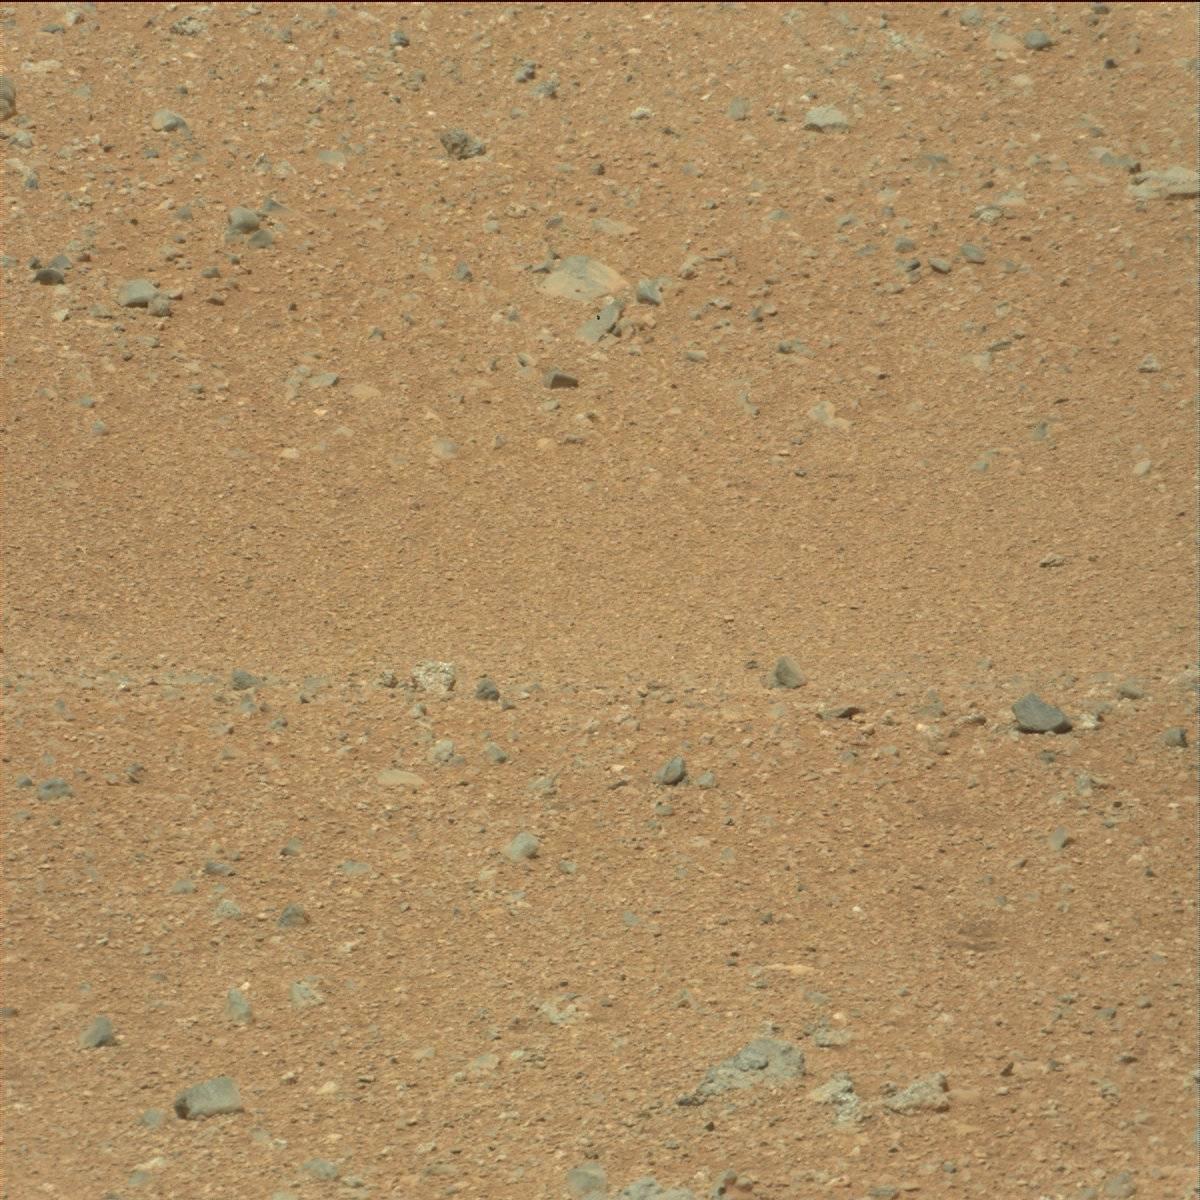
Terrain classes present: Bedrock, Rock, Sand / Soil